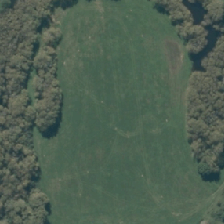
Land cover: shortrotation_cropland